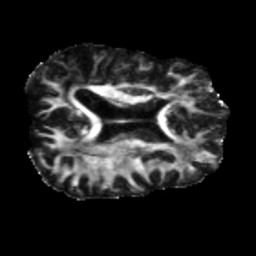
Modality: FA
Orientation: axial
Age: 42
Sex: male
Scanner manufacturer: siemens
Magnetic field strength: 3 T
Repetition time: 5.25 s
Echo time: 0.08 s